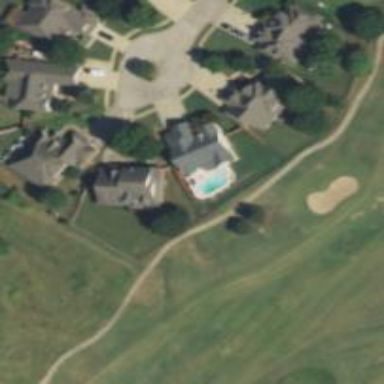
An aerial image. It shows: Path used for both walking and golf.